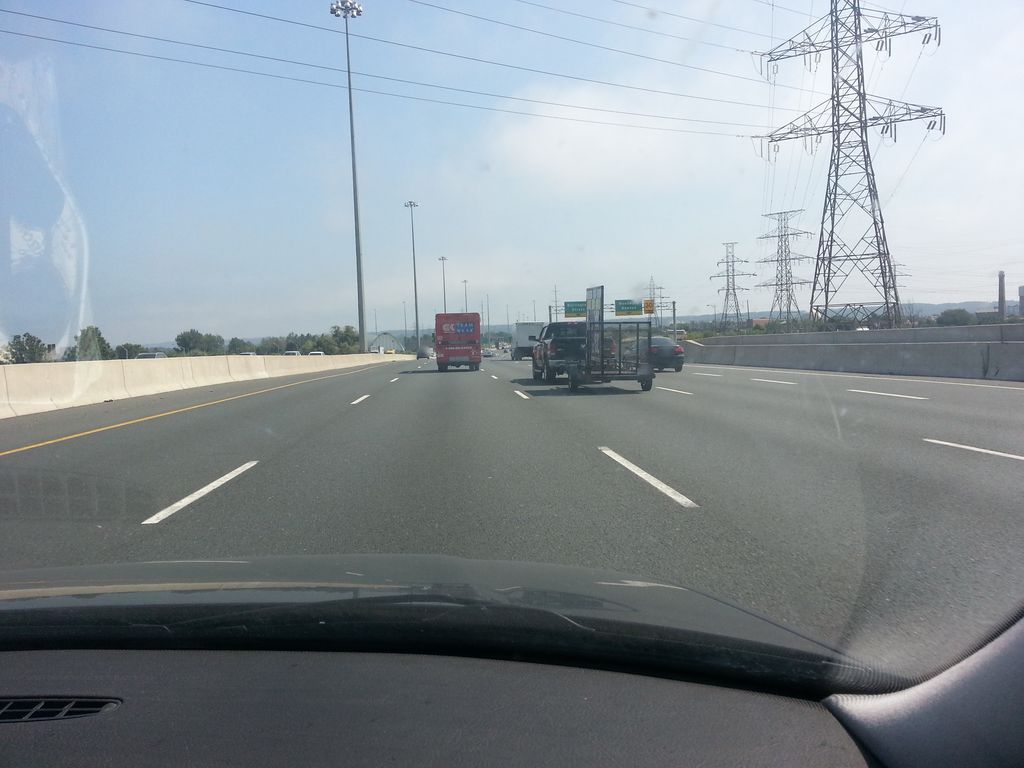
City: hamilton